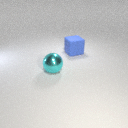
large cyan metal sphere to the left of large blue rubber cube